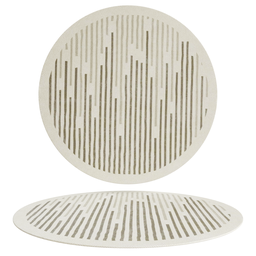
Label: decoration